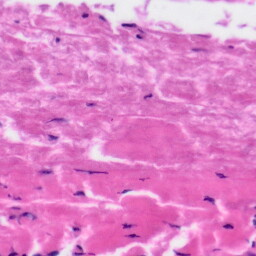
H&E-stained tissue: Tonsil